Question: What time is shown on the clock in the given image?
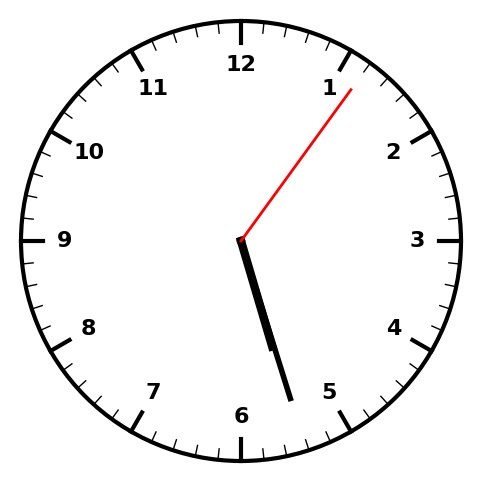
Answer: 05:27:06